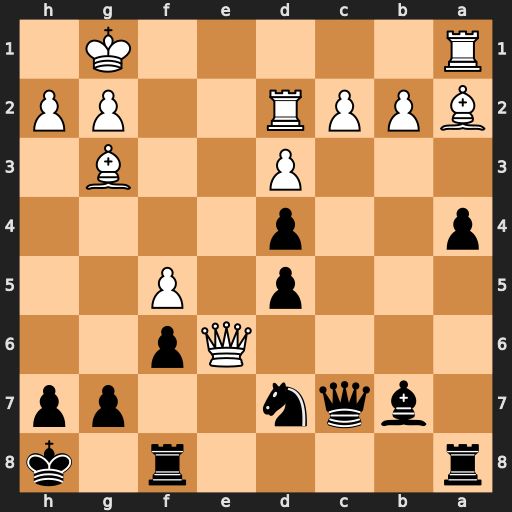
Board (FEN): r4r1k/1bqn2pp/4Qp2/3p1P2/p2p4/3P2B1/BPPR2PP/R5K1
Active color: b
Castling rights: -
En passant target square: -
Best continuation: Ne5 Bxe5 fxe5